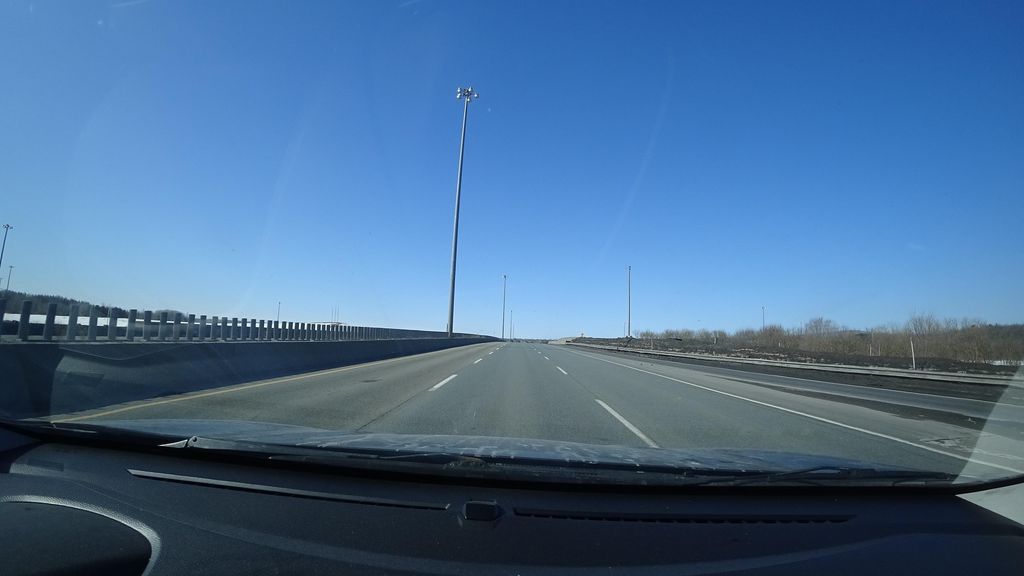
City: quebec_city